Question: I am trying my best to profile my app using Instruments and find out where my code is expensive. The '[self checkVisibleCells]' method is called in 'scrollViewDidScroll:(UIScrollView *)scrollView'. I get about two/three cells on screen, depending on their height.
I then determine if the cell is completely visible and mark it as read. Using the answer in this thread: <URL>
So far I can only see that 'self.tableView.visibleCells' is taking a long time. Is it really THAT expensive to fetch 'visibleCells'? Are there any better methods on how to do this?
Full size screenshot here: <URL>

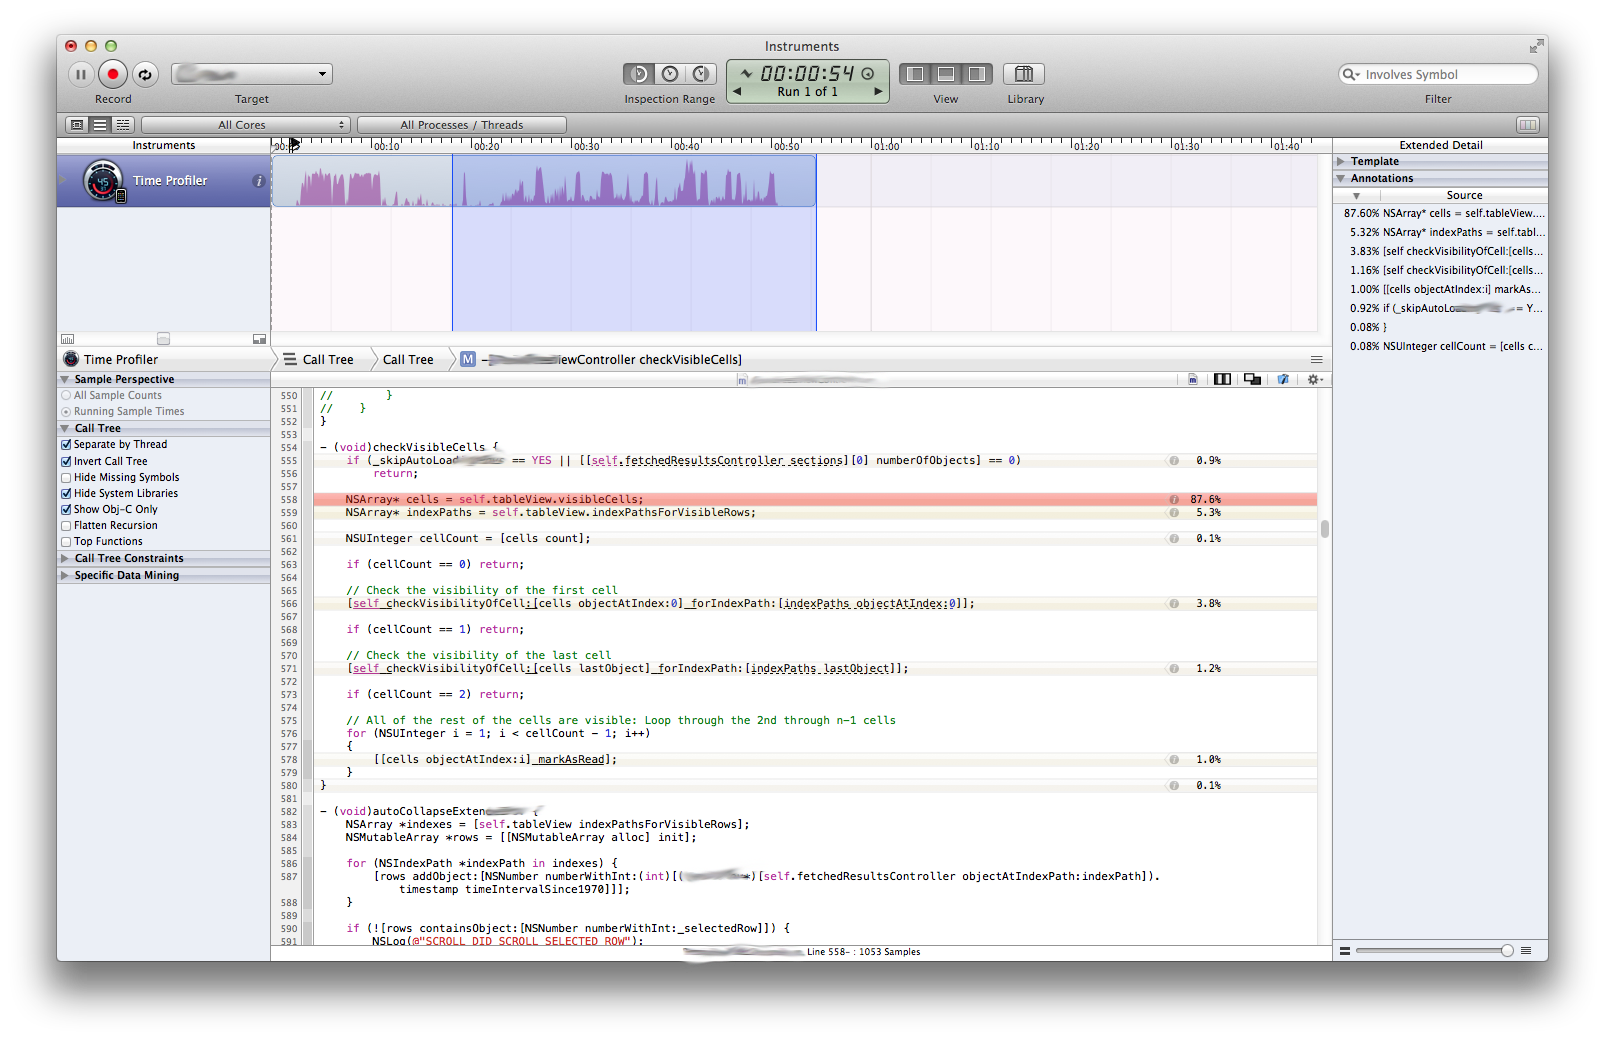
Answer: The best advice than I can give you in this situation is to be sensible about when exactly you call '- (NSArray *)visibleCells' on the 'tableView'.
'scrollViewDidScroll' gets called a hell of a lot. If you are then calling '.visibleCells' on the 'tableView' every time, it is no wonder it is impacting your performance as much as it is.
My advice is that, considering you obviously know the height of your table view cells, (either declared in code or in IB), I would use this to your advantage. Note that this will not really work if your cells vary in height.
Up front, in your checkVisibleCells method, I would add this:
'''
- (void)checkVisibleCells
{
CGFloat newContentOffsetY = self.tableView.contentOffset.y;
BOOL tableViewHasScrollFarEnough = newContentOffsetY > lastCheckedContentOffsetY + MysteriousViewControllerTableViewCellHeight;
tableViewHasScrollFarEnough = tableViewHasScrollFarEnough || self.tableView.contentOffset.y < self.lastCheckedContentOffsetY - MysteriousViewControllerTableViewCellHeight;
if (tableViewHasScrollFarEnough)
{
return;
}
self.lastCheckedContentOffsetY = self.tableView.contentOffset.y;
// ... the rest of the method
}
'''